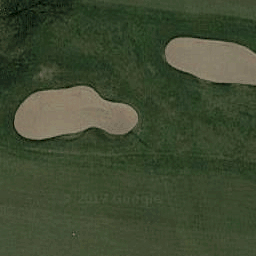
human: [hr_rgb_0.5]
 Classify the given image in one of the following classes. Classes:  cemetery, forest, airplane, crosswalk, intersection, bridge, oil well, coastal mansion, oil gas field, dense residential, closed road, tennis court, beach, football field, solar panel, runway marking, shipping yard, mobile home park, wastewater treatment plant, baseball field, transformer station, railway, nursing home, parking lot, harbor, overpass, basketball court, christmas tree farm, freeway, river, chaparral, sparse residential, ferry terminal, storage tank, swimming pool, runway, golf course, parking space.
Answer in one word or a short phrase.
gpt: golf course